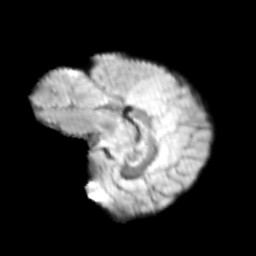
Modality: T2w
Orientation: sagittal
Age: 9
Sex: male
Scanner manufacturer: siemens
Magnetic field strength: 3 T
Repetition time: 3.8 s
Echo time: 0.07 s